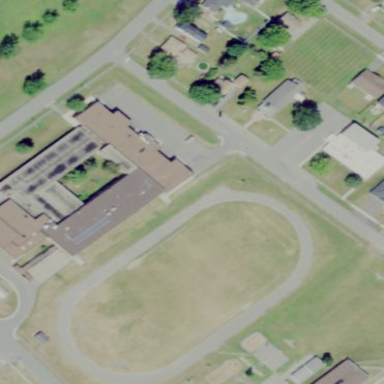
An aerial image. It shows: School.